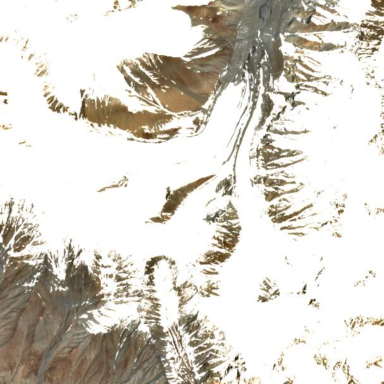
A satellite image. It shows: Stunning view of glacier.